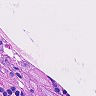
Metastatic tissue present: no